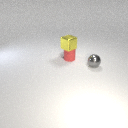
small gray metal sphere in front of small red rubber cylinder